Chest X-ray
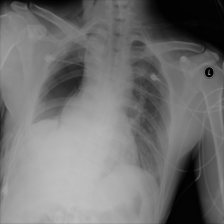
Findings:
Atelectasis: negative
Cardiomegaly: negative
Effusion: negative
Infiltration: negative
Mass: positive
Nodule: negative
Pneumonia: negative
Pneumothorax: negative
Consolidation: negative
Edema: negative
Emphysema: positive
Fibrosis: negative
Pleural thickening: negative
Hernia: negative